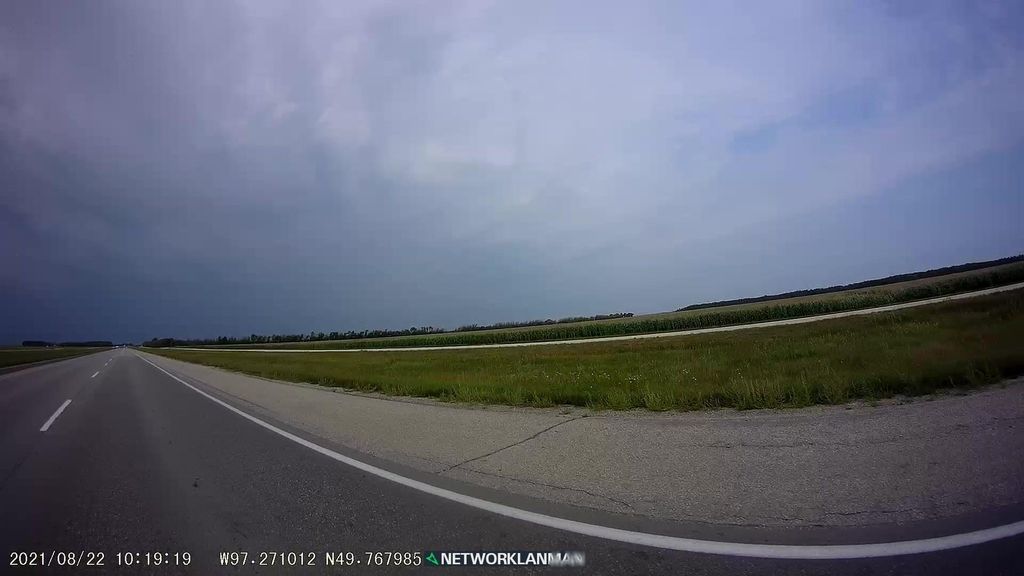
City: winnipeg